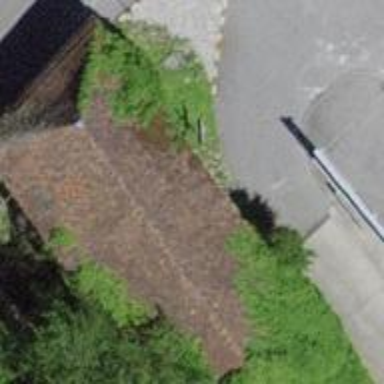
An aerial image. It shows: Building with hipped roof made of roof tiles.